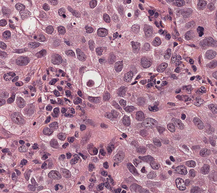
Tumor epithelial tissue: yes
Tumor-associated stroma tissue: no
Normal tissue: no